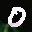
Label: 0